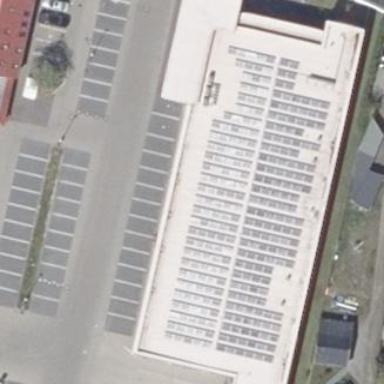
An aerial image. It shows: Flat-roofed supermarket building.